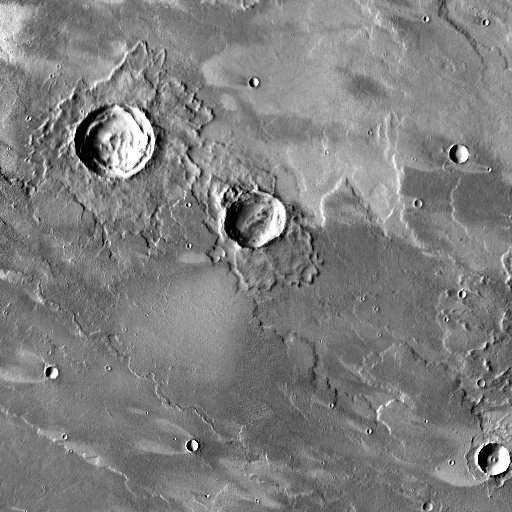
Crater classes present: Background, Other, Layered